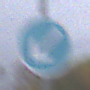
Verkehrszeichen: VorgeschriebeneVorbeifahrtLinks
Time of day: MorningAfternoon
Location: Outdoor (Urban)
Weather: PartlyCloudy
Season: NotSpecified
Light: Natural